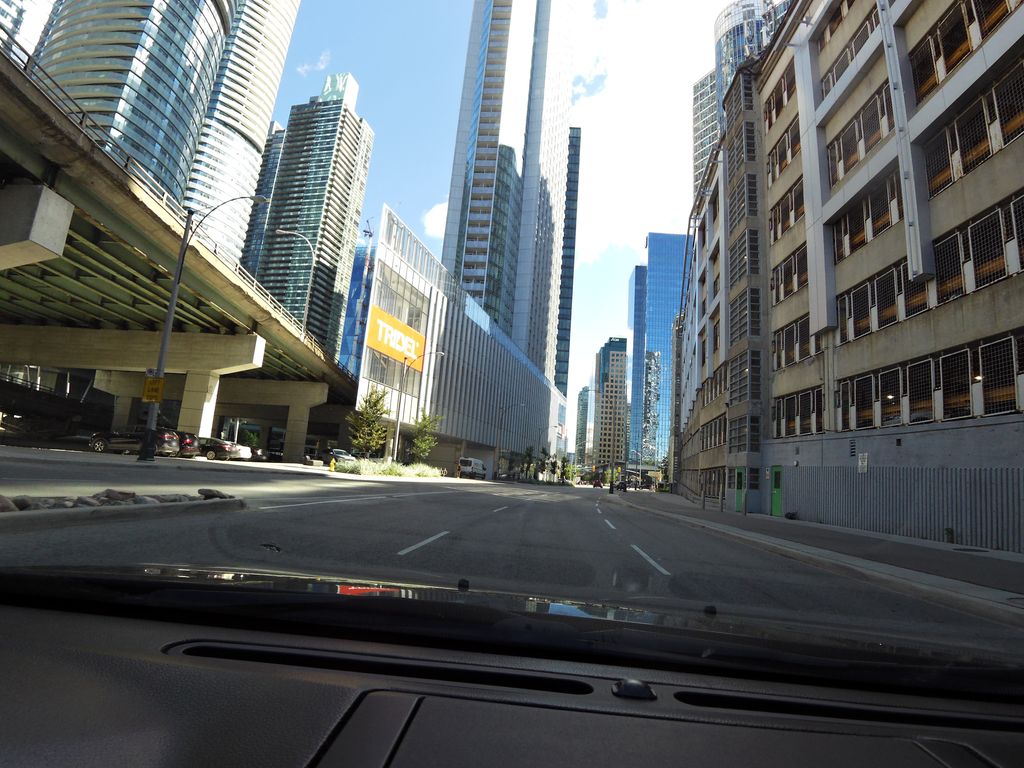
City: toronto